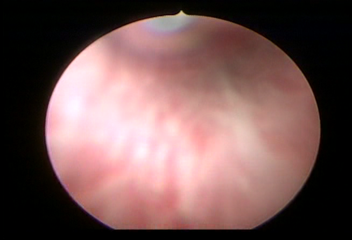
Modality: WLC
Class: Normal mucosa
Bladder cancer association: No